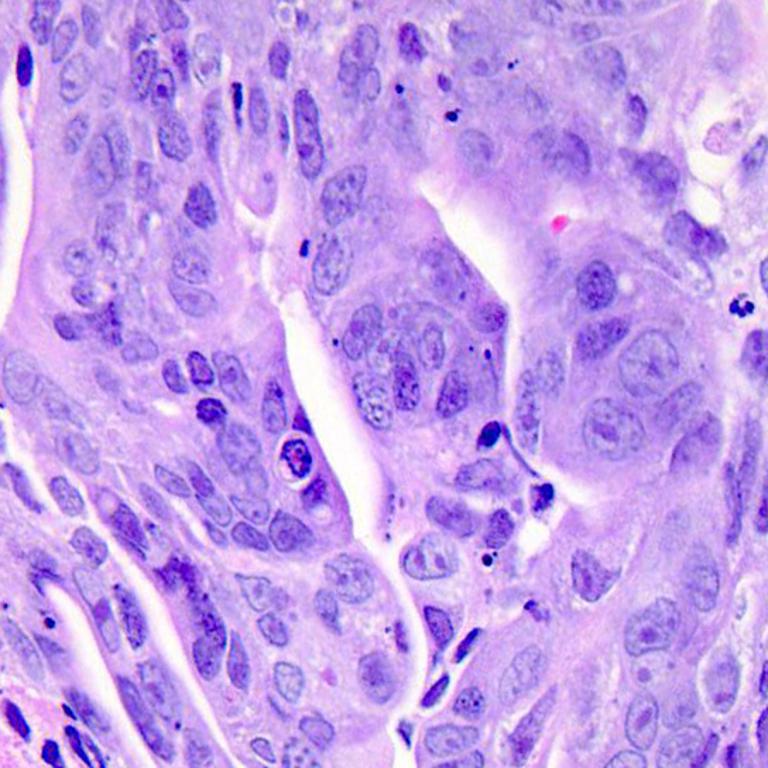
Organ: colon
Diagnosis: adenocarcinomas